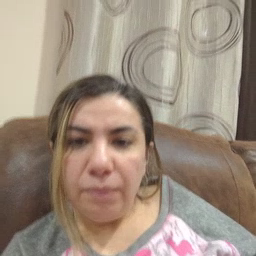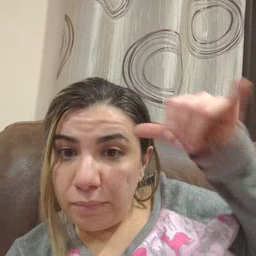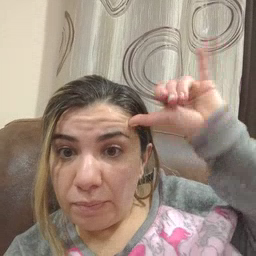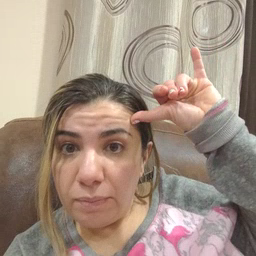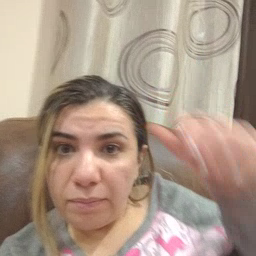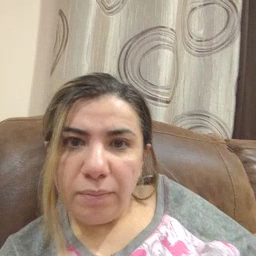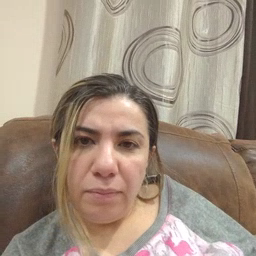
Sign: cow